Question: If you have multiple subplots containing a secondary y-axis (created using ), how can you share these secondary y-axis between the subplots? I want them to scale equally in an automatic way (so not setting the y-limits afterwards by hand).
For the primary y-axis, this is possible by using the keyword in the call of .
Below example shows my attempt, but it fails to share the secondary y-axis of both subplots. I'm using Matplotlib/Pylab:
'''
ax = []
#create upper subplot
ax.append(subplot(211))
plot(rand(1) * rand(10),'r')
#create plot on secondary y-axis of upper subplot
ax.append(ax[0].twinx())
plot(10*rand(1) * rand(10),'b')
#create lower subplot and share y-axis with primary y-axis of upper subplot
ax.append(subplot(212, sharey = ax[0]))
plot(3*rand(1) * rand(10),'g')
#create plot on secondary y-axis of lower subplot
ax.append(ax[2].twinx())
#set twinxed axes as the current axes again,
#but now attempt to share the secondary y-axis
axes(ax[3], sharey = ax[1])
plot(10*rand(1) * rand(10),'y')
'''
This gets me something like:

The reason I used the function to set the shared y-axis is that doesn't accept the keyword.
I'am using Python 3.2 on Win7 x64. Matplotlib version is 1.2.0rc2.
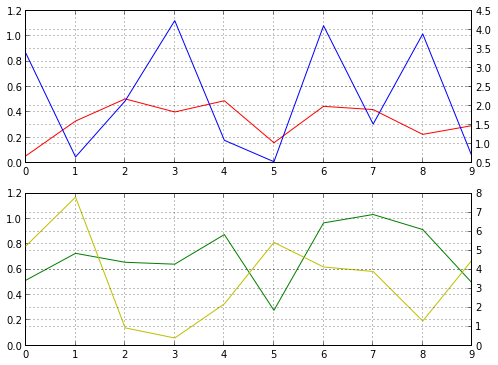
Answer: You can use 'Axes.get_shared_y_axes()' like so:
'''
from numpy.random import rand
import matplotlib
matplotlib.use('gtkagg')
import matplotlib.pyplot as plt
# create all axes we need
ax0 = plt.subplot(211)
ax1 = ax0.twinx()
ax2 = plt.subplot(212)
ax3 = ax2.twinx()
# share the secondary axes
ax1.get_shared_y_axes().join(ax1, ax3)
ax0.plot(rand(1) * rand(10),'r')
ax1.plot(10*rand(1) * rand(10),'b')
ax2.plot(3*rand(1) * rand(10),'g')
ax3.plot(10*rand(1) * rand(10),'y')
plt.show()
'''
Here we're just joining the secondary axes together.